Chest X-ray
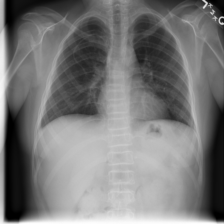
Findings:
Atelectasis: negative
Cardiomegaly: negative
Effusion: negative
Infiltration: negative
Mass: negative
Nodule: negative
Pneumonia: negative
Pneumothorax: negative
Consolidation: negative
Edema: negative
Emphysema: negative
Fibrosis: negative
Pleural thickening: negative
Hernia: negative